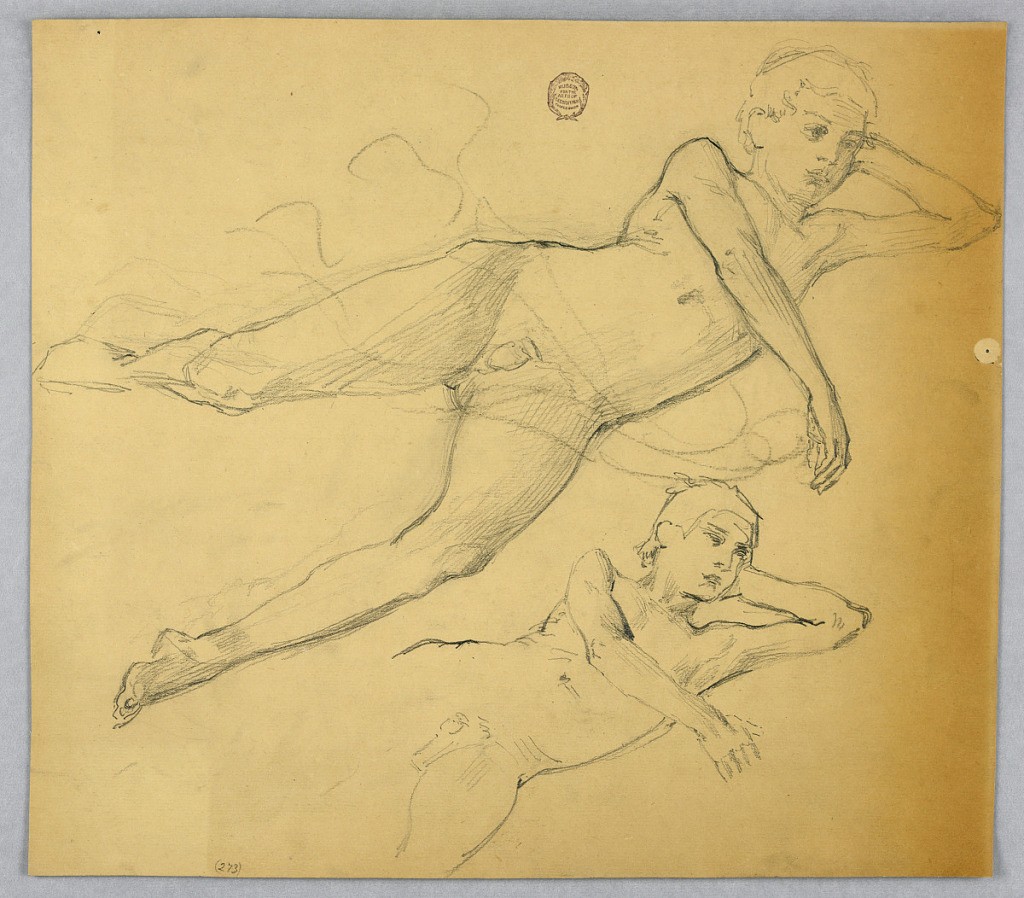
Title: Studies of Nude Figure
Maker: Francis Augustus Lathrop, American, 1849–1909
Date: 1893–94
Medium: Graphite on cream paper
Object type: Drawing
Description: A boy is shown lying on his left side and leaning on his left elbow. The right arm crosses the breast. The legs are spread. The upper part of the body in a slightly different pose is shown at the bottom. Verso: traced outlines of the full figure design.